A time-domain waveform of one vibration snapshot from a rolling-element bearing is shown. Determine the bearing's health state. Answer with exactly one of: normal, inner_race, outer_race, ball.
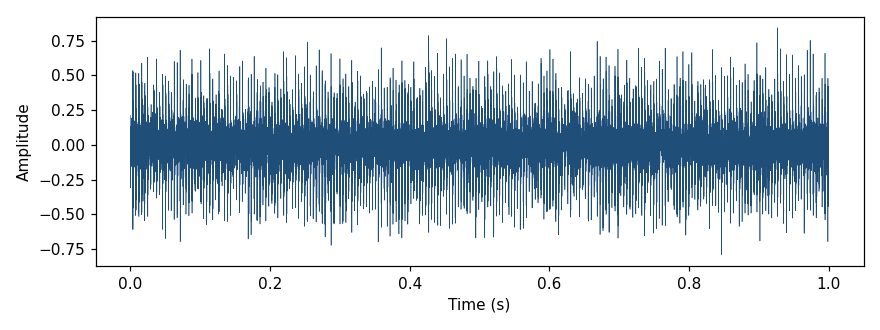
Answer: outer_race